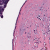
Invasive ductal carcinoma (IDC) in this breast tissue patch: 0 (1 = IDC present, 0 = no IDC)